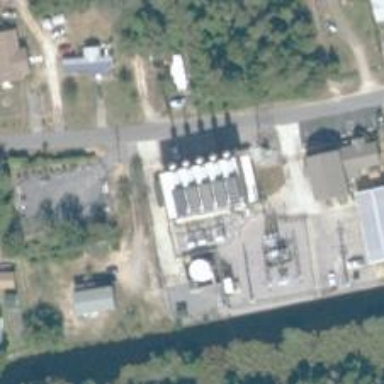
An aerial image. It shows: Generator for power supply.